Question: When I run debugging it points to the 'line: 105' (and writes "segmentation fault" in the left corner). I don't know what does red line in "Call stack" window mean...
Please, tell waht it is and where can I read more about it.
Here is the function's code:
'''
/* Separates stereo file's samples to L and R channels. */
struct LandR sepChannels_8( unsigned char *smp, unsigned long N, unsigned char *L, unsigned char *R, struct LandR LRChannels )
{
int i;
if ( N % 2 == 0 ) // Each channel's (L,R) number of samles is 1/2 of all samples.
{
L = malloc(N / 2);
R = malloc(N / 2);
}
else
if ( N % 2 == 1 )
{
L = malloc(N + 1 / 2);
R = malloc(N + 1 / 2);
}
int m = 0;
for ( i = 0; i < N; i++ ) // separating
{
L[m] = smp[2 * i + 0]; // THIS IS THE "LINE: 105"
R[m] = smp[2 * i + 1];
m++;
}
return LRChannels;
}
'''
And here is sreenshot of the windows (easier to show it instead of trying to describe)

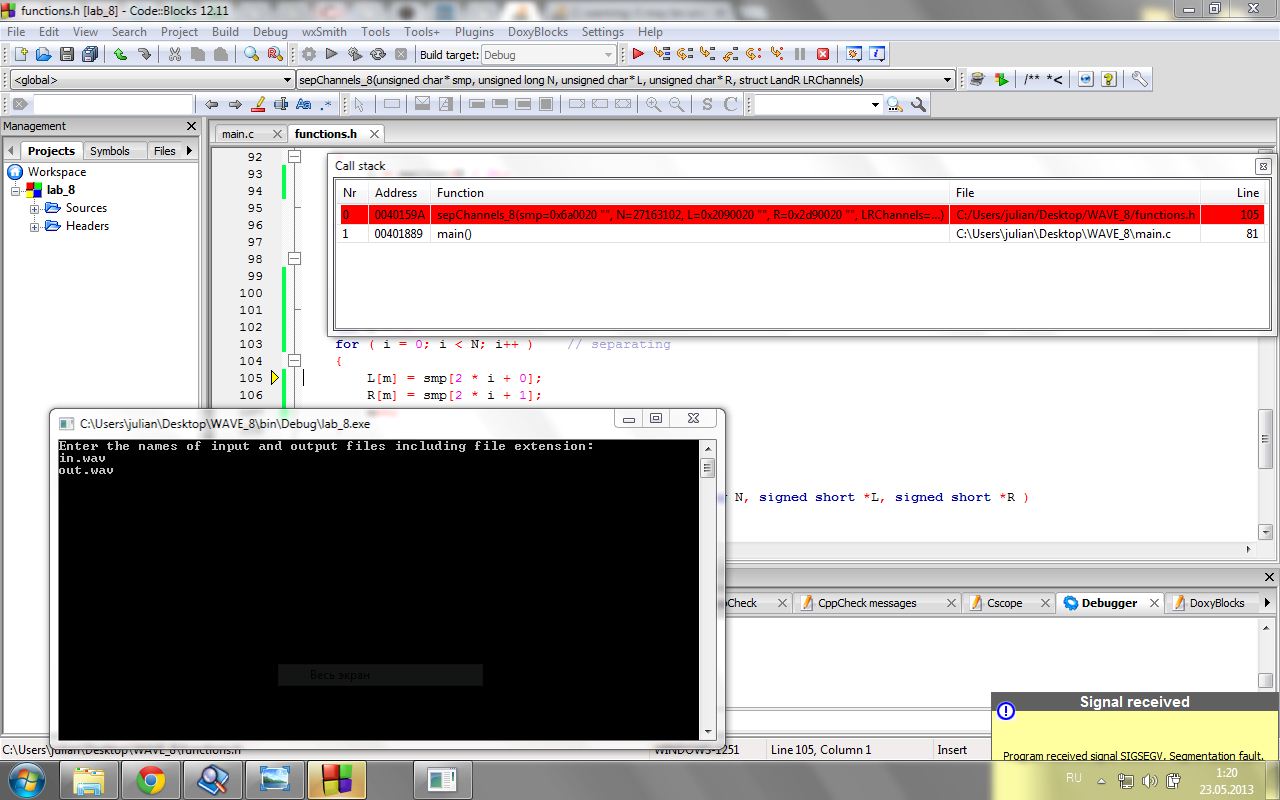
Answer: The line in red is your call stack: Basically, it's telling you that the problem occurred inside the the 'sepChannels_8()' function, which was called from 'main()'. You have, in fact, several bugs in your 'sepChannels_8()' function.
Here is my analysis:
'''
struct LandR sepChannels_8(unsigned char *smp, unsigned long N, unsigned char *L, unsigned char *R, struct LandR LRChannels)
'''
'sepChannels_8' is a function that takes five arguments of varying types and returns a value of type 'struct LandR'. However, it's not clear what the five arguments passed to the function are. 'unsigned char *smp' appears to be a pointer to your audio samples, with 'unsigned long N' being the total number of samples. But 'unsigned char *L', 'unsigned char *R', and 'struct LandR LRChannels', it's not at all clear what the point is. You don't them. 'unsigned char *L' and 'unsigned char *R', your function promptly discards any passed-in pointers, replacing them with memory allocated using 'malloc()', which is then thrown away without being 'free()'d, and the only thing you do with 'struct LandR LRChannels' is simply return it unchanged.
'''
{
int i;
if ( N % 2 == 0 ) // Each channel's (L,R) number of samles is 1/2 of all samples.
{
L = malloc(N / 2);
R = malloc(N / 2);
}
else
if ( N % 2 == 1 )
{
L = malloc(N + 1 / 2);
R = malloc(N + 1 / 2);
}
'''
Now this is interesting: If the passed-in 'unsigned long', 'N', is an even number, you use 'malloc()' to allocate two blocks of storage, each 'N / 2' in size, and assign them to 'L' and 'R'. If 'N' is not even, you then double-check to see if it's an odd number, and if it is, you use 'malloc()' to allocate two blocks of storage, each 'N' in size, and assign them to 'L' and 'R'. I think you may have intended to allocate two blocks of storage that were each '(N + 1) / 2' in size, but multiplication and division happen before addition and subtraction, so that's not what you get. You also fail to account for what happens if 'N' is neither even nor odd. That's OK, because after all, that's an impossible condition... so why are you testing for the possibility?
'''
int m = 0;
for ( i = 0; i < N; i++ ) // separating
{
L[m] = smp[2 * i + 0]; // THIS IS THE "LINE: 105"
R[m] = smp[2 * i + 1];
m++;
}
'''
Mostly pretty standard: you've got a loop, with a counter, and arrays to traverse. However, your terminating condition is wrong. You're walking down your 'smp' data two steps at a time, and you're doing it by multiplying your array index, so your index counter needs to run from '0' to 'N / 2', not from '0' to 'N'. (Also, you need to account for that last item, if 'N' was odd...). Further, you're using 'm' and 'i' for the same thing at the same time. One of them is unnecessary, and redundant, and not needed, and extra.
'''
return LRChannels;
}
'''
And, return the 'LRChannels' struct that was passed in to the function, unmodified. At the same time, you're discarding the 'L' and 'R' variables, which contain pointers to 'malloc()'-allocated storage, now lost.
What were 'L' and 'R' supposed to be? It almost looks as though they're supposed to be 'unsigned char **', so you could give your allocated storage back to the caller by storing the pointers through them... or perhaps 'struct LandR' has two elements that are pointers, and you were intending to save 'L' and 'R' in the struct before returning it? for 'L' and 'R', and 'LRChannels', I don't see why you're passing them to the function at all. You might as well make them all automatic variables inside the function just as 'int i' and 'int m' are.